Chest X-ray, AP view. Patient: 56 years old, sex M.
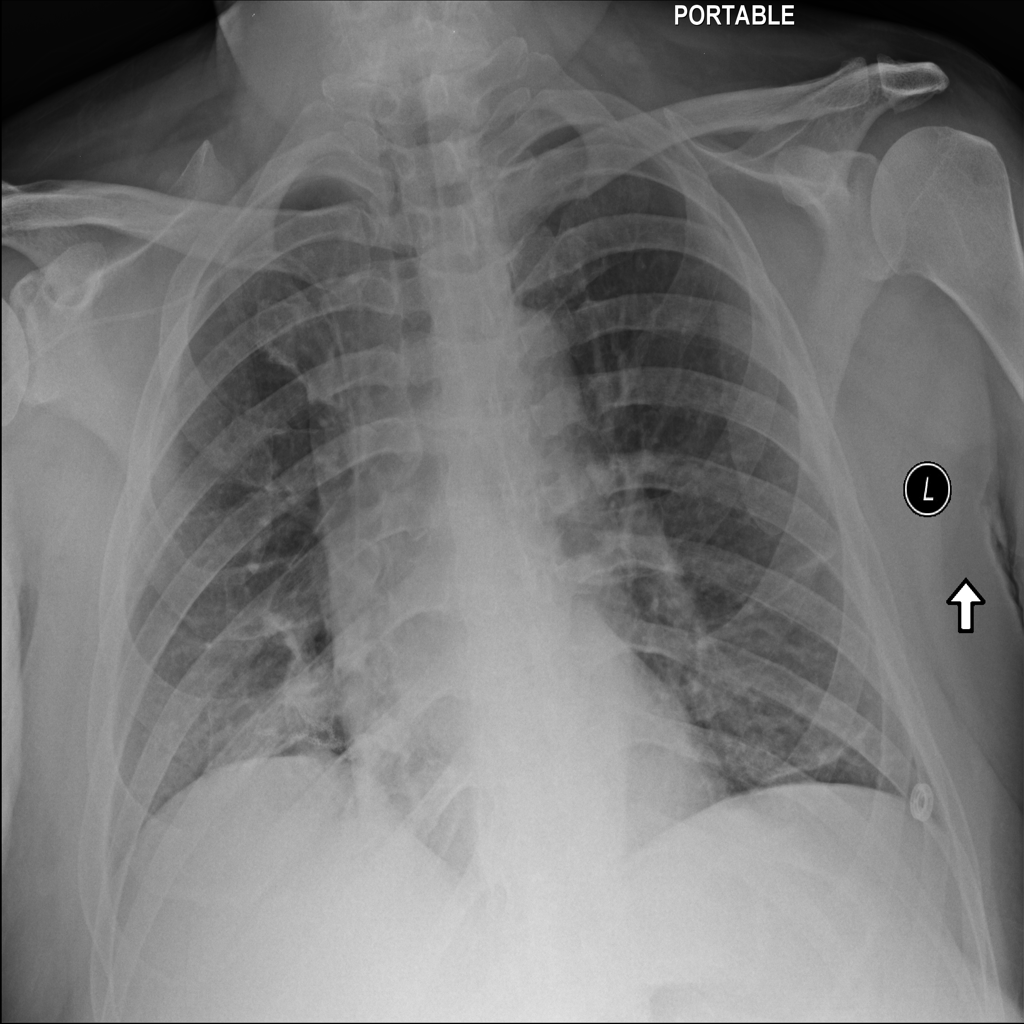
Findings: Atelectasis